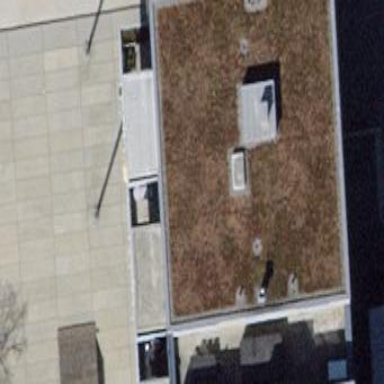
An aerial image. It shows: Building part with flat roof.